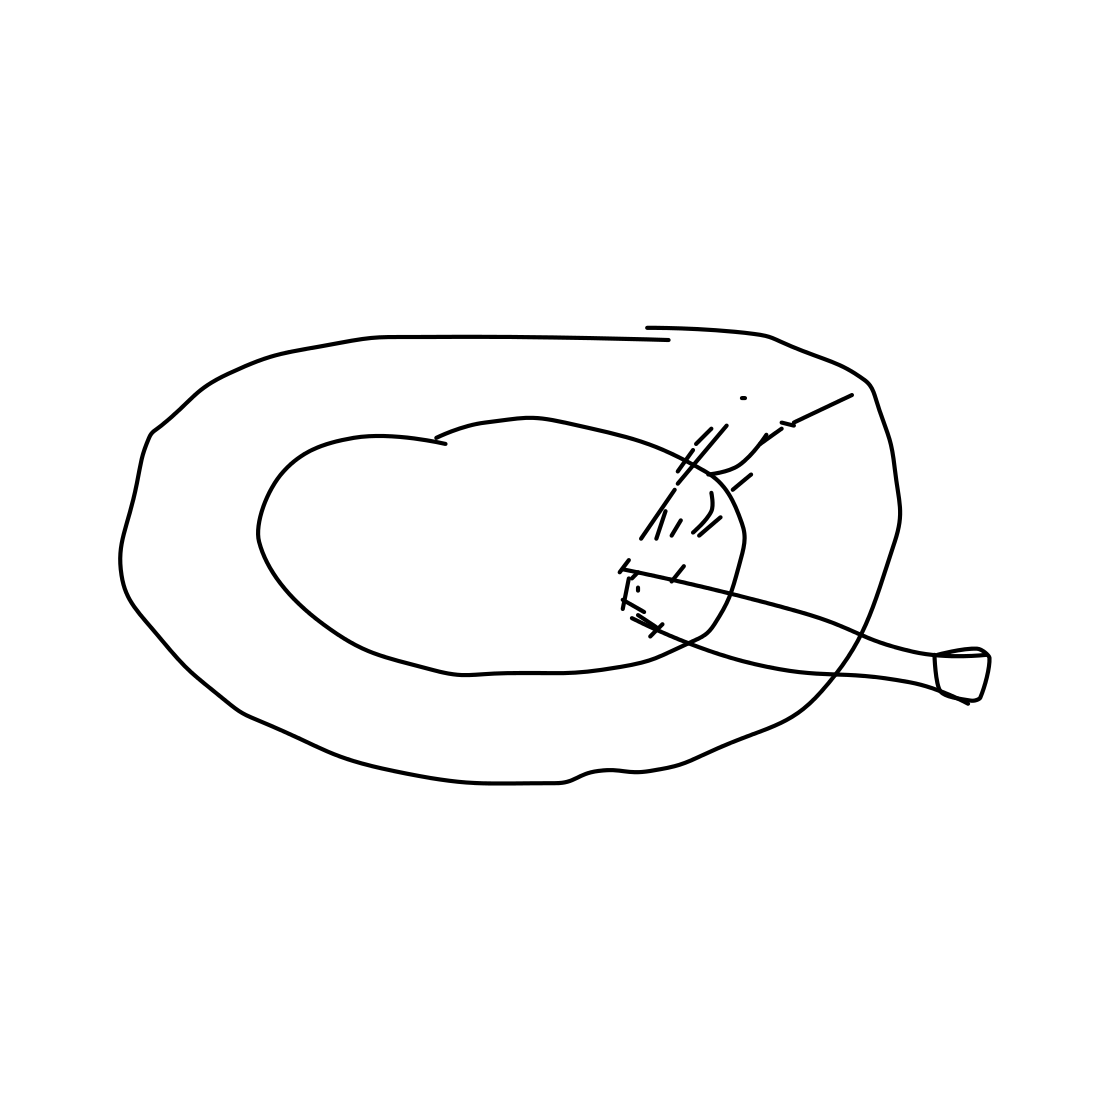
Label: ashtray